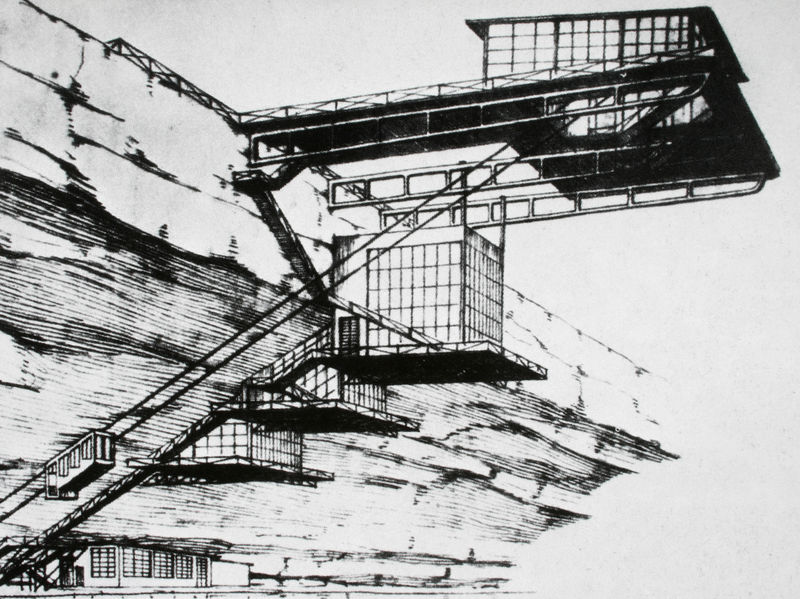
Titel: Anlegestelle und Restaurant am Felsabhang am Meer, Entwurf (Ansicht)
Künstler: Wladimir Simbirzew
Schlagwörter: berg, feder, felsen, weiß, fenster, glas, grau, schwarz, skizze, zeichnung, gebäude, haus, wand, architektur, gitter, gebirge, mauer, grafik, graphik, wagen, seile, treppen, stufen, striche, tusche, gerüst, seil, schraffur, schwarzweiß, entwurf, diagonale, plan, rampe, käfig, kabine, raster, ebenen, drähte, sizze, plattform, stiege, kabinen, lift, seilbahn, lisft